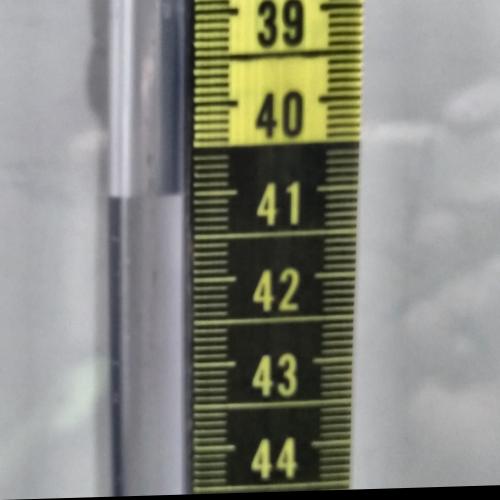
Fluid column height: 41.0 cm